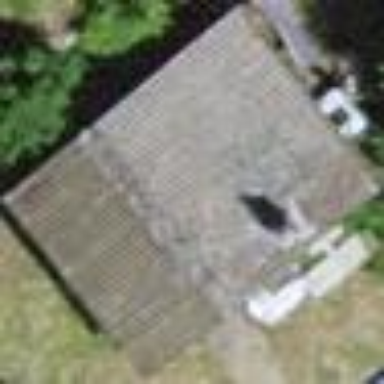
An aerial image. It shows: Shed.